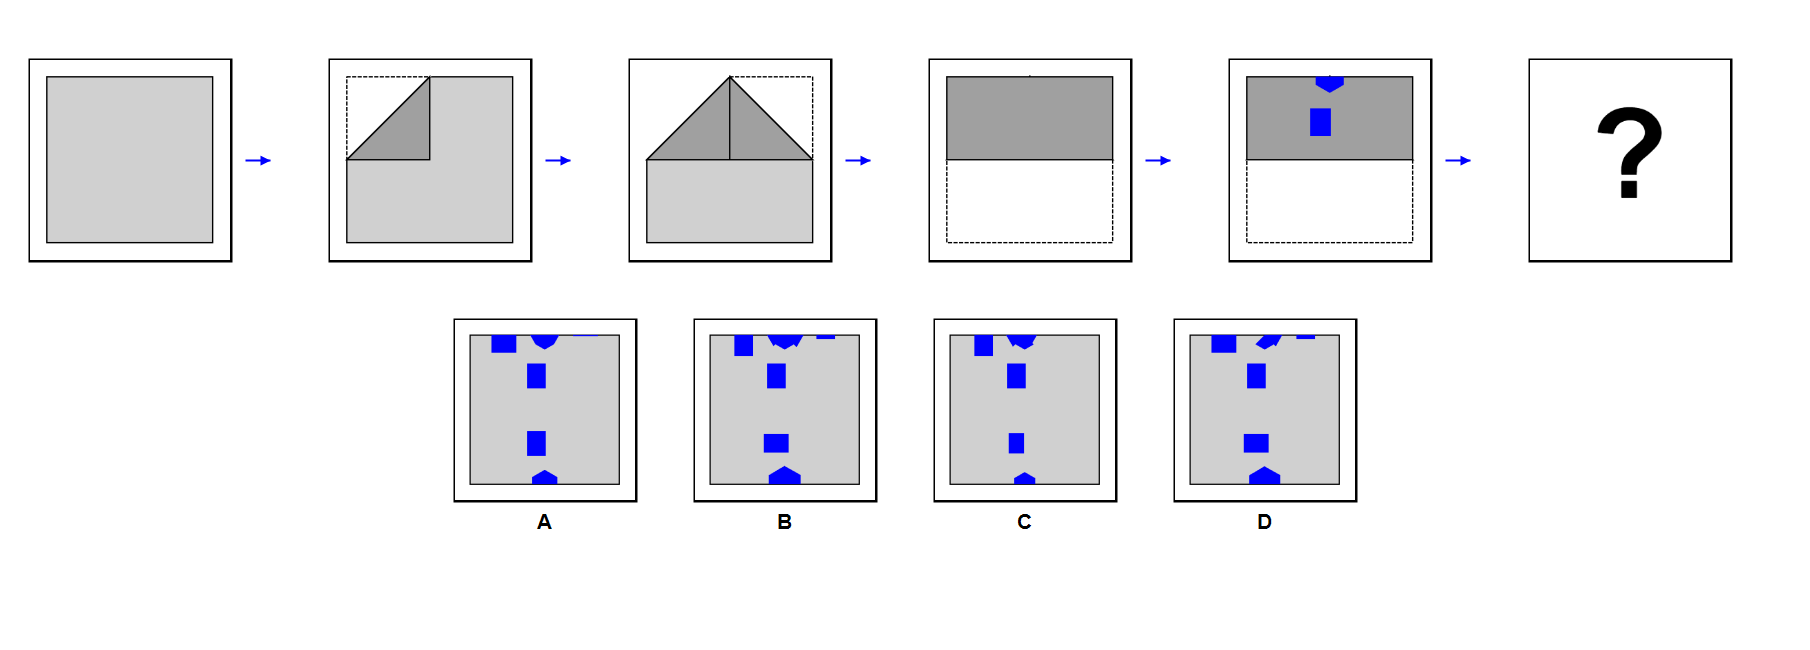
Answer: A